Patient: sex M, age 31
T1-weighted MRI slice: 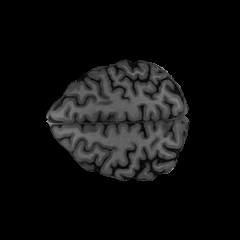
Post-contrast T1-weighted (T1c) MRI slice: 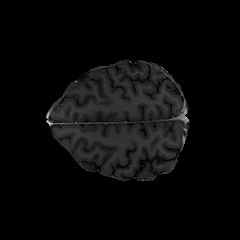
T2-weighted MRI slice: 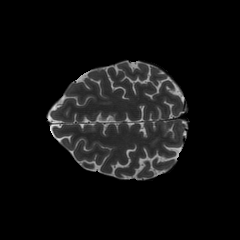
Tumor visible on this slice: no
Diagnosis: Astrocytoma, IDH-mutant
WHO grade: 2